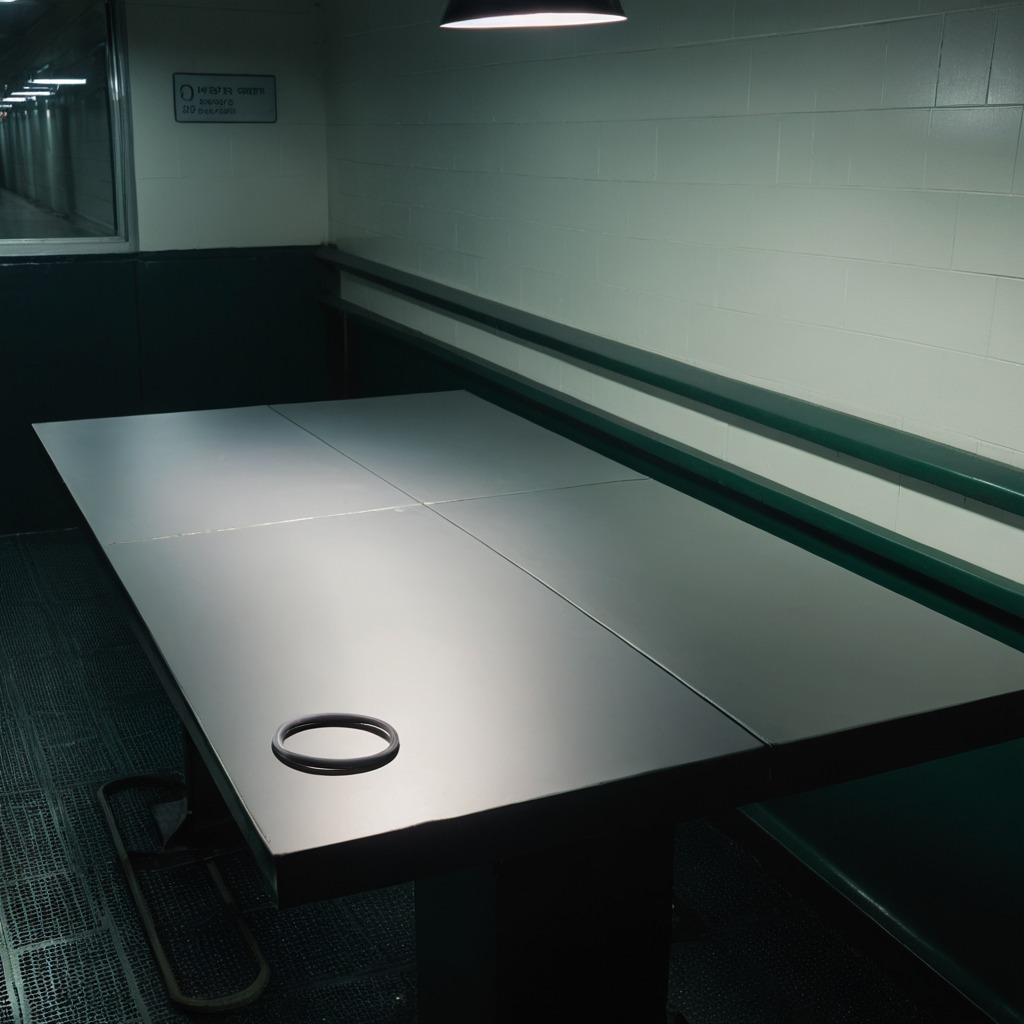
A rubber O-ring is lying on the table.